Aerial crown-view tile of a tropical tree (Barro Colorado Island, Panama), acquired 20240918:
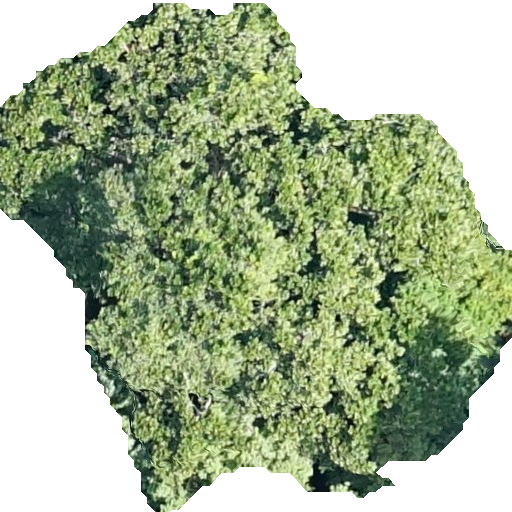
Species: Anacardium excelsum
GBIF accepted scientific name: Anacardium excelsum
Crown area: 275.939 m²